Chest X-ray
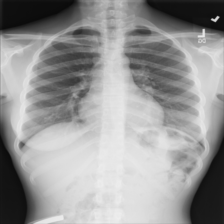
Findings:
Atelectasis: negative
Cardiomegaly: negative
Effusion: negative
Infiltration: negative
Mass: negative
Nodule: negative
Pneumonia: negative
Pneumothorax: negative
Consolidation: negative
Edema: negative
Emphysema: negative
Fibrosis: negative
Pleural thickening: negative
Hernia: negative